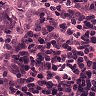
Metastatic tissue present: yes